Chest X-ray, PA view. Patient: 37 years old, sex M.
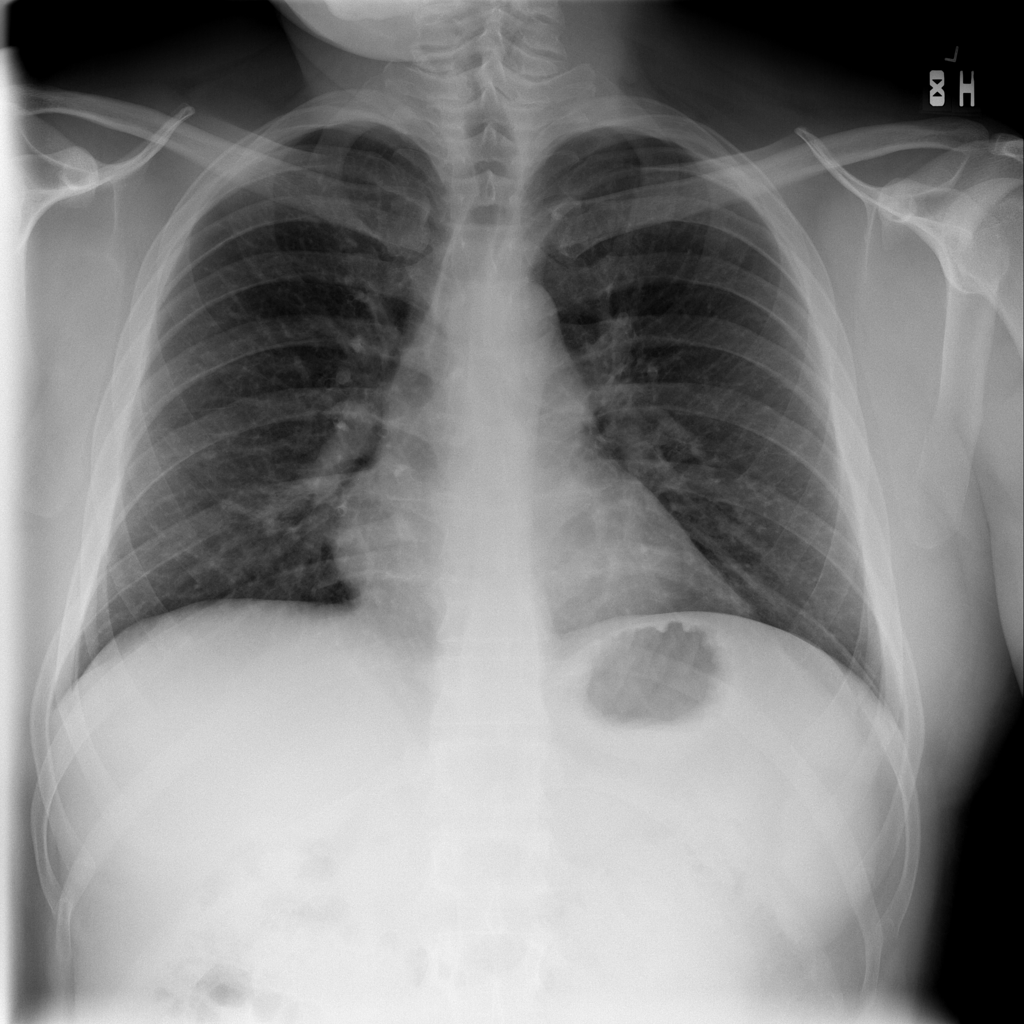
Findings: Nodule